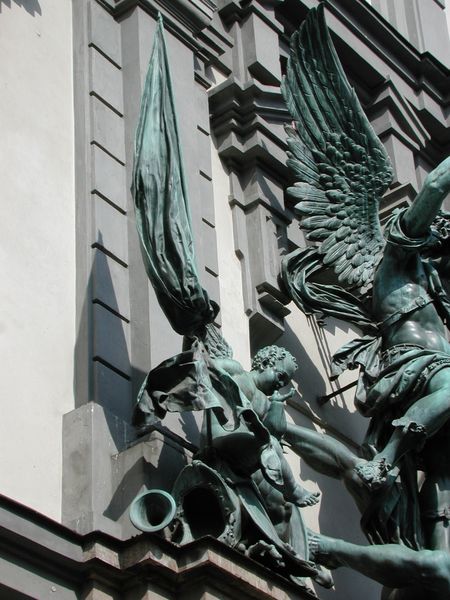
Titel: Hl. Michael als Sieger über Luzifer
Künstler: Hans Reichle
Standort: Augsburg, Zeughaus (EU - D - B)
Schlagwörter: flügel, fuß, grün, ausschnitt, dach, gebäude, haus, tuch, wand, arm, stein, horn, figur, gewand, engel, putte, skulptur, statue, relief, bein, fassade, mauer, pilaster, figuren, metall, bronze, foto, sims, gesims, teuer, erzengel, michael, trompete, guß, skulpur, außenmauer, gewandt, engelflügel, dickes haus